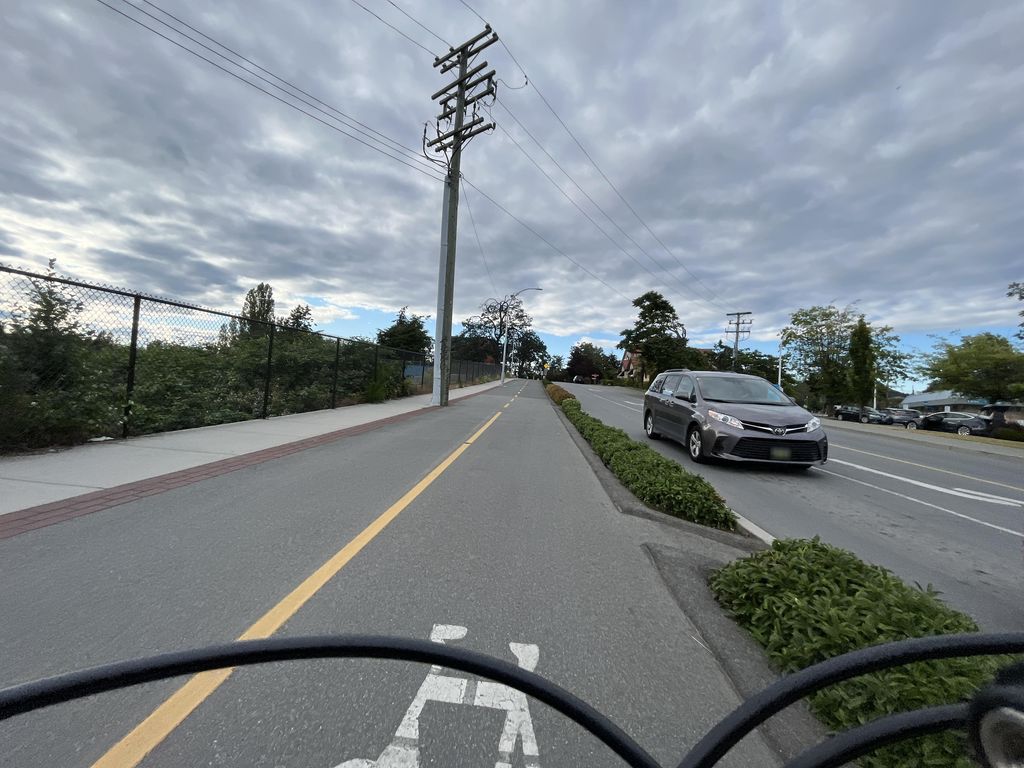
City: victoria